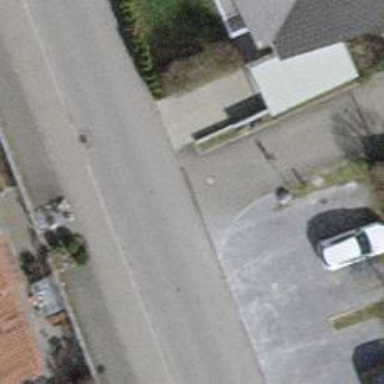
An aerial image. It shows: Kerb serving as barrier.